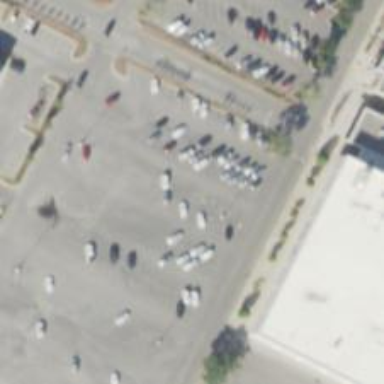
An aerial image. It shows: Parking space is available.